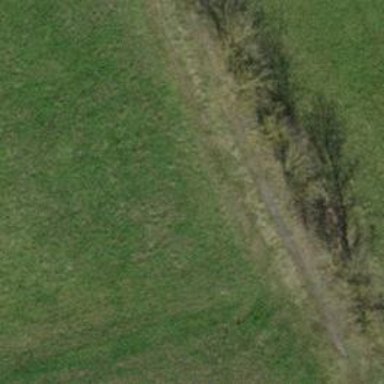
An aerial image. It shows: Grassy track.